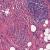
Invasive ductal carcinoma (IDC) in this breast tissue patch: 0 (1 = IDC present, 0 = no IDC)